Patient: sex F, age 67
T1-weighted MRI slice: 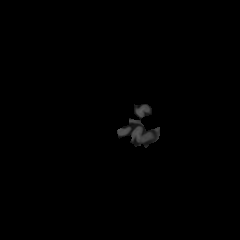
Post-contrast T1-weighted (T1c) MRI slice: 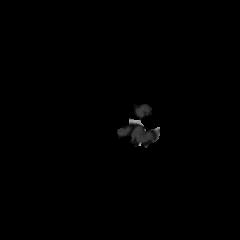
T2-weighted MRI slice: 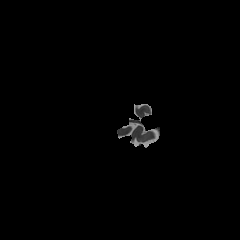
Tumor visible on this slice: no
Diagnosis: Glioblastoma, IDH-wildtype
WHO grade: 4